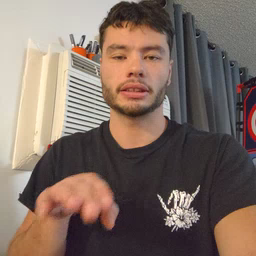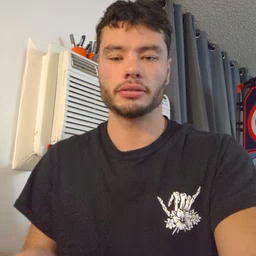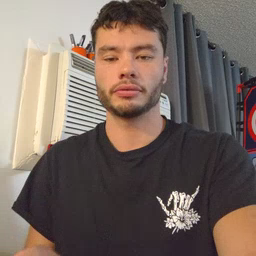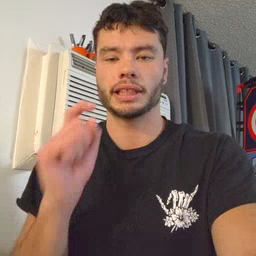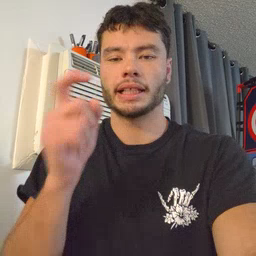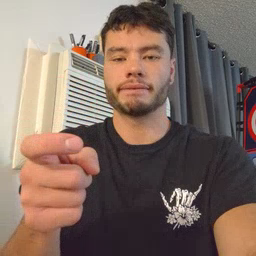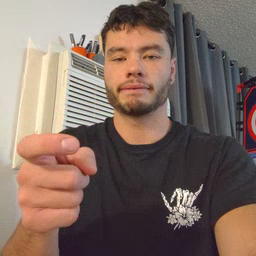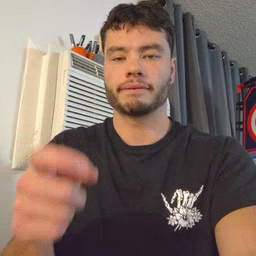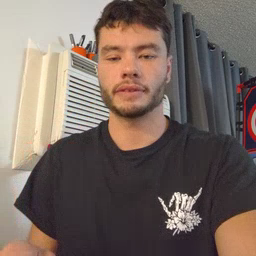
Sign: gift